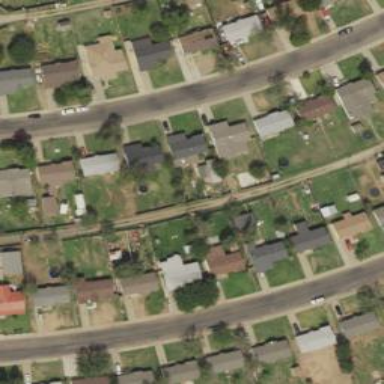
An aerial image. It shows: Alley classified as service road.